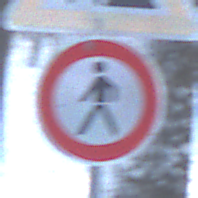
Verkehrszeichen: VerbotFussgaenger
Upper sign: Arbeitsstelle
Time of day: MorningAfternoon
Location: Outdoor (Nature)
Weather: Clear
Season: Winter
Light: Natural